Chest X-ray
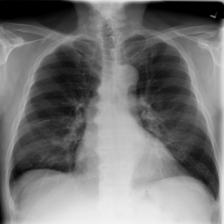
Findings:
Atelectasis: negative
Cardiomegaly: negative
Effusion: negative
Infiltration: positive
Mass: negative
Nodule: negative
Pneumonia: negative
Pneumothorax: negative
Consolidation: negative
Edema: negative
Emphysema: negative
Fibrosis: negative
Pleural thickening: negative
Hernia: negative